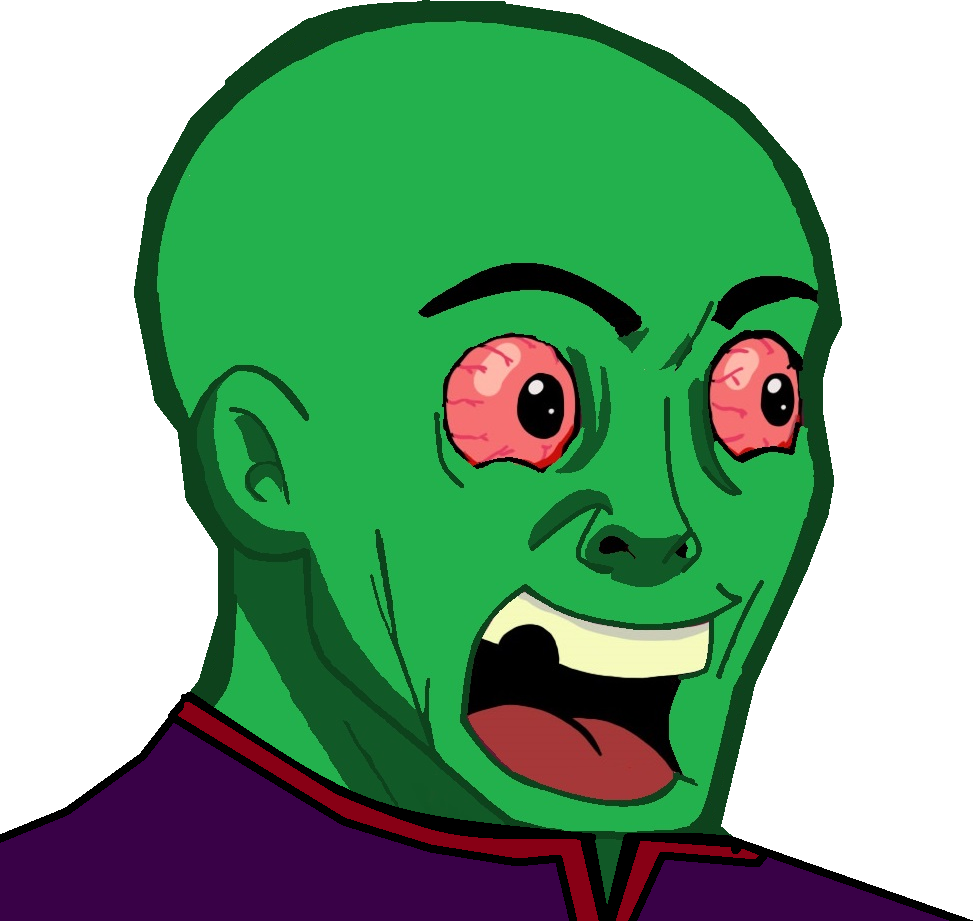
Label: 5_Alien